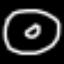
Label: donut